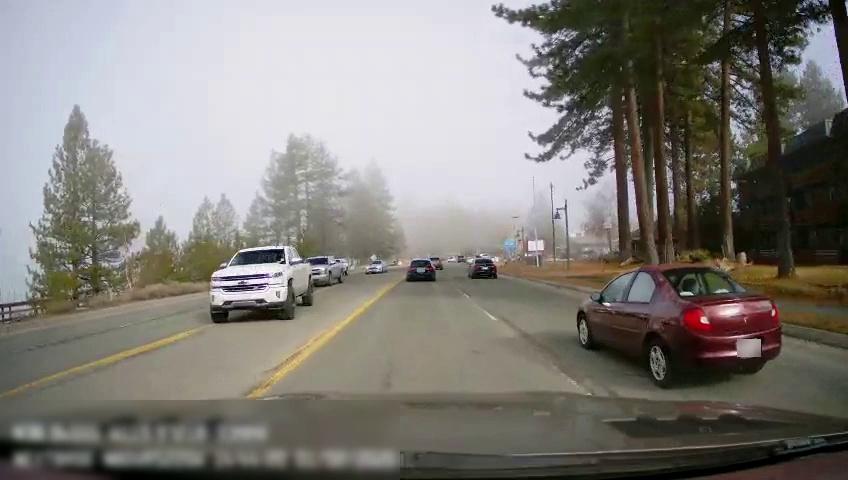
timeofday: Day
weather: Sunny
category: Drivable Space
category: Vehicles | Car
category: Vehicles | SUV
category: Vehicles | SUV
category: Vehicles | Car
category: Vehicles | Car
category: Vehicles | Truck
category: Vehicles | Car
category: Vehicles | Car
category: Vehicles | Car
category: Lanes | Opposite Lane
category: Lanes | Current Lane
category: Lanes | Current Lane